Chest X-ray:
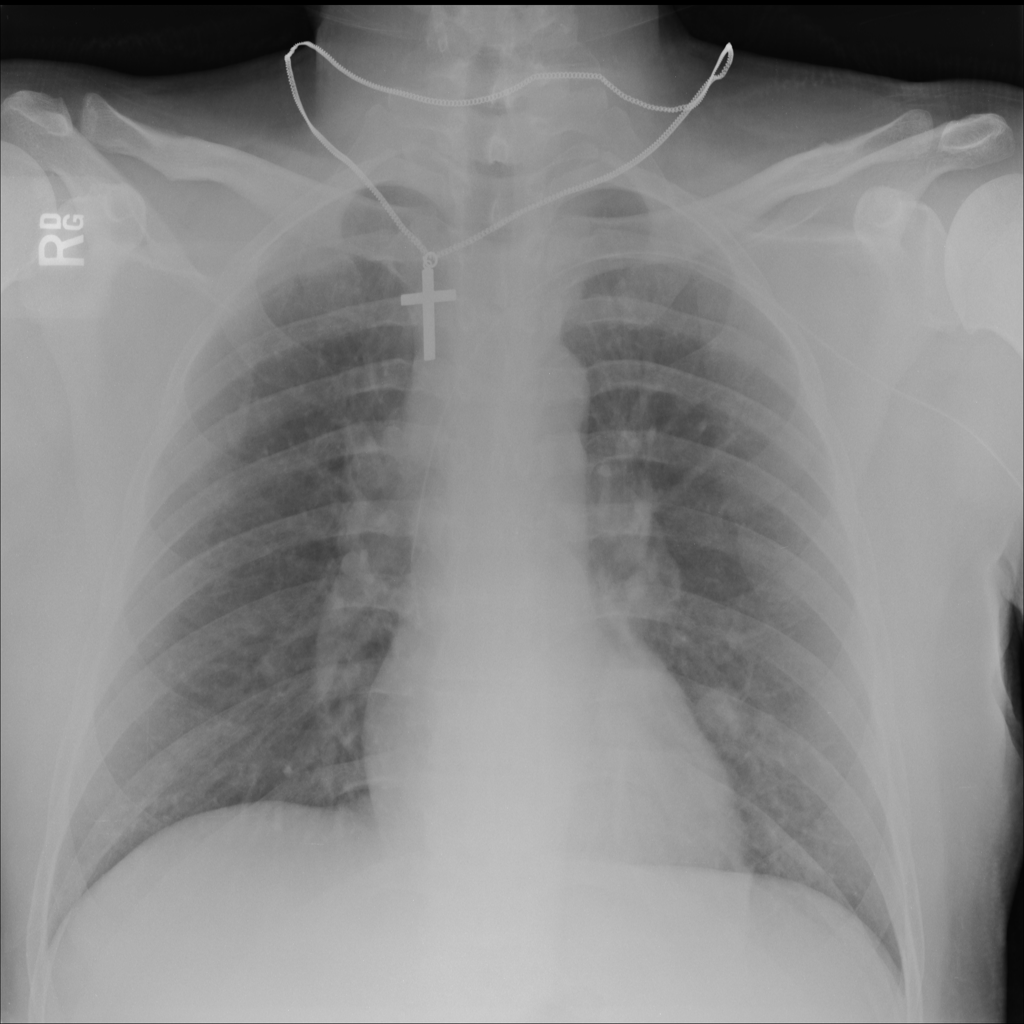
Findings: Nodule
No abnormal finding: no